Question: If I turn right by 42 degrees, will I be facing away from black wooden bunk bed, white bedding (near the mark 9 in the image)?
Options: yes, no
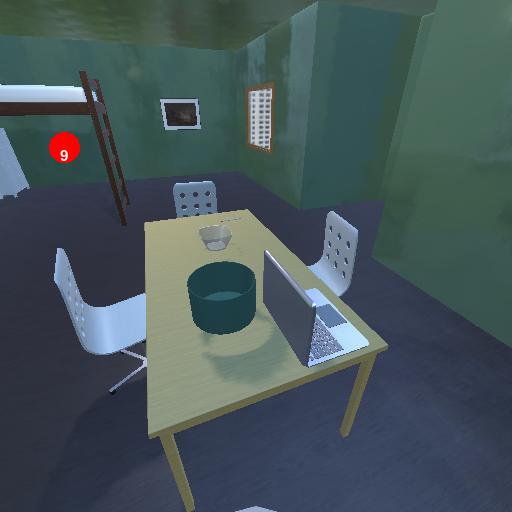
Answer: yes